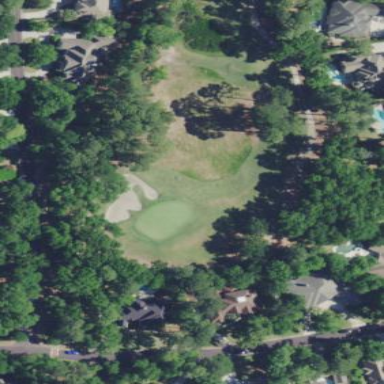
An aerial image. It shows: Water hazard on golf course.